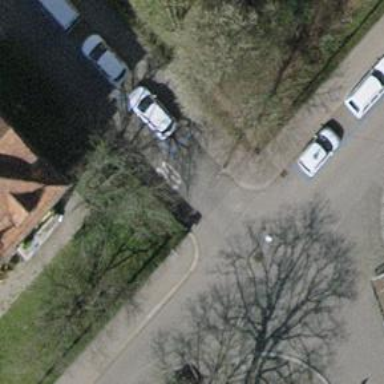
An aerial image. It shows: Kerb serving as barrier.